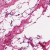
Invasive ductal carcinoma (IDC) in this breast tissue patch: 0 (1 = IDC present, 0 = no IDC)